Interaction volume radius: 5 \u00c5
Interaction volume height: 15 \u00c5
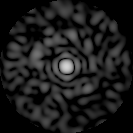
Disorder parameter: 0.7772